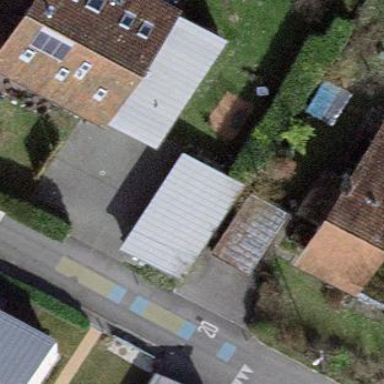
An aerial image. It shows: View of roof of building.